Question: I have a IOS settings screen (on ios 8.0) which gets generated using this code:
'''
[[UIApplication sharedApplication] registerUserNotificationSettings:
[UIUserNotificationSettings settingsForTypes:
(UIRemoteNotificationTypeBadge | UIRemoteNotificationTypeSound | UIRemoteNotificationTypeAlert)
categories:nil]];
[[UIApplication sharedApplication] registerForRemoteNotifications];
'''
the result looked like this it seems:

My goal is to remove just the notifications area but i'd like to let the privacy and 'use cellular data' remain.
On the simulator there is no privacy and 'use Cellular Data' appearing. Is this whole issue because im on a simulator ?
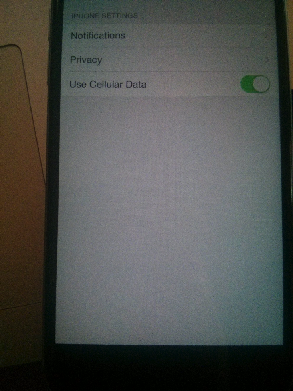
Answer: If you use "registerForRemoteNotifications" this settings will be there automatically and can't be omitted. You are not allowed to disable user notifications settings if you want to use notifications.